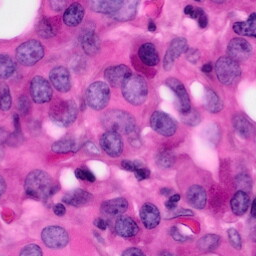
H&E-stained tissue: Pancreatic